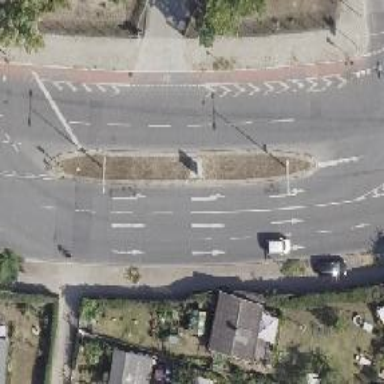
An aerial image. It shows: Dual carriageway secondary road with asphalt surface.